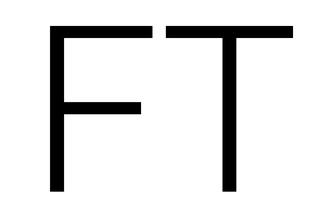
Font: Roboto_Light